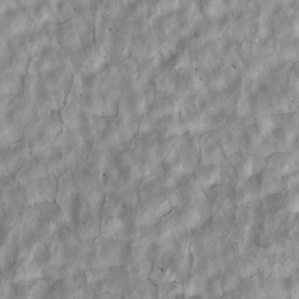
Label: non_frost